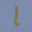
Label: 1